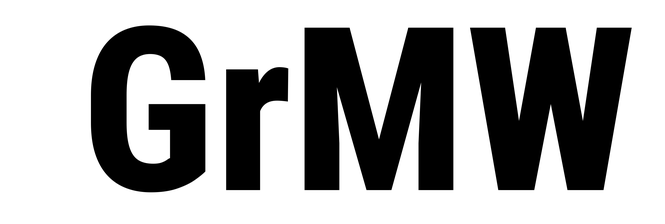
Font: Roboto_Condensed_ExtraBold